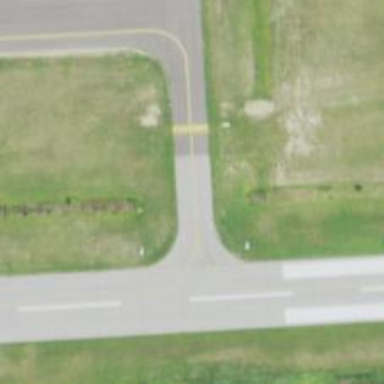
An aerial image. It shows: View of taxiway at the airport.